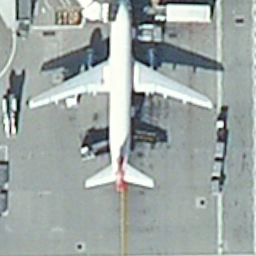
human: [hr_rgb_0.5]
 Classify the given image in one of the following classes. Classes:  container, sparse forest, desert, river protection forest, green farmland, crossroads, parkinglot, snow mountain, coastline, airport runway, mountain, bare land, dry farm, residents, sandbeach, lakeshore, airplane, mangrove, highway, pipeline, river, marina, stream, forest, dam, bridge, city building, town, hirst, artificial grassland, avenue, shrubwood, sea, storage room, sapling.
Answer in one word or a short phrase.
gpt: airplane